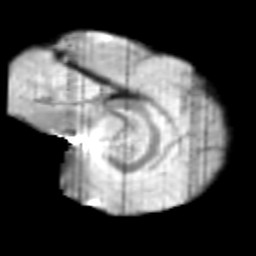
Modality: T2w
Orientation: sagittal
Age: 10
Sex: male
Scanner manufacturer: siemens
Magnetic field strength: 3 T
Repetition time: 3.8 s
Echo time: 0.07 s